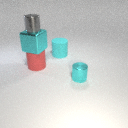
large cyan metal cube below small gray metal cylinder